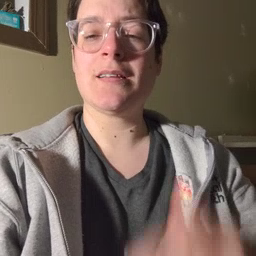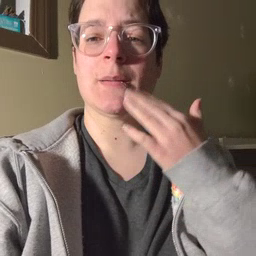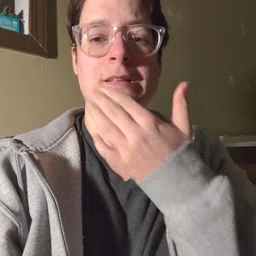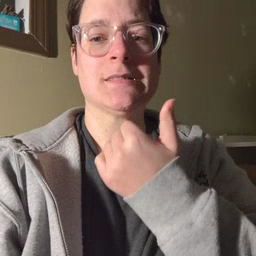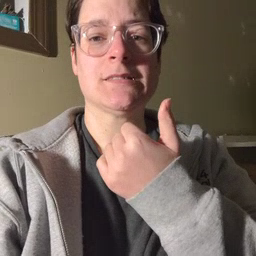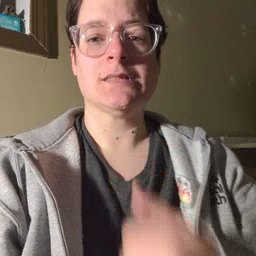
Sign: napkin